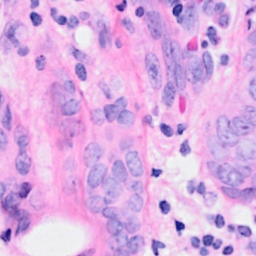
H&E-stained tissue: Breast